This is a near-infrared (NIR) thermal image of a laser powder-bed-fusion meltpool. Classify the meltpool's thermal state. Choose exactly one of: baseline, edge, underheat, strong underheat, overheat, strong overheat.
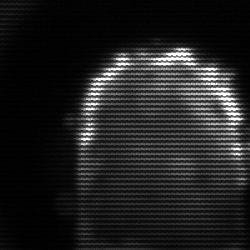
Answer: baseline